Question: I try do simple thing:
Copy HTML from TinyMCE editor to 'textarea' (programmatically)...
How i copy:
'''
tinymce_apply_function(function(editor){
$(editor.getElement()).html(editor.getContent());
});
'''
Description: Here i copy HTML from TinyMCE to '<textarea>'. I need it, because after it, '$('form').serializeArray();' will executed, and all fields from form will saved to database
About tinymce_apply_function():
'''
/**
* applies function for all editors
* @param par_callback
*/
function tinymce_apply_function(par_callback) {
if (common.tinymce) {
for (var i = 0; i < tinyMCE.editors.length; i++) {
par_callback(tinyMCE.editors[i]);
}
}
}
'''
Description: just apply some function for all TinyMCE editors (page may have more than one TinyMCE editor)
And finally i do:
1. Load saved HTML from database
2. Put code to <textarea>
3. Put code from <textarea> to TinyMCE $.each(data, function(i, field){
var tmp_el = $('[name=' + field.name + ']');
if (tmp_el.length) {
if (tmp_el.prop("tagName") == 'TEXTAREA') {
tmp_el.html(field.value);
if (common.tinymce && typeof(tmp_el.attr('id')) !== 'undefined' && typeof(tinyMCE.get(tmp_el.attr('id'))) !== 'undefined') {
tinyMCE.get(tmp_el.attr('id')).setContent(tmp_el.html());
}
// ...
// other code is not important
When i get HTML from TinyMCE, then this code looks like:
'''
<p>&lt;p&gt;&lt;strong&gt;_..-~*"''''"*~-._ &lt; { (: BOLD :) } &gt;&lt;/strong&gt; &lt;br&gt;&lt;/p&gt;&lt;p&gt;&nbsp;_____&lt;br&gt;[_____]&lt;br data-mce-bogus="1"&gt;&lt;/p&gt;</p>
'''
i.e. HTML has been encoded (why?)
And because of it, when i put this "code" to TinyMCE back, it looks like 'plain' text :

What i doing wrong?
p.s. sorry for bad english, i still learn it
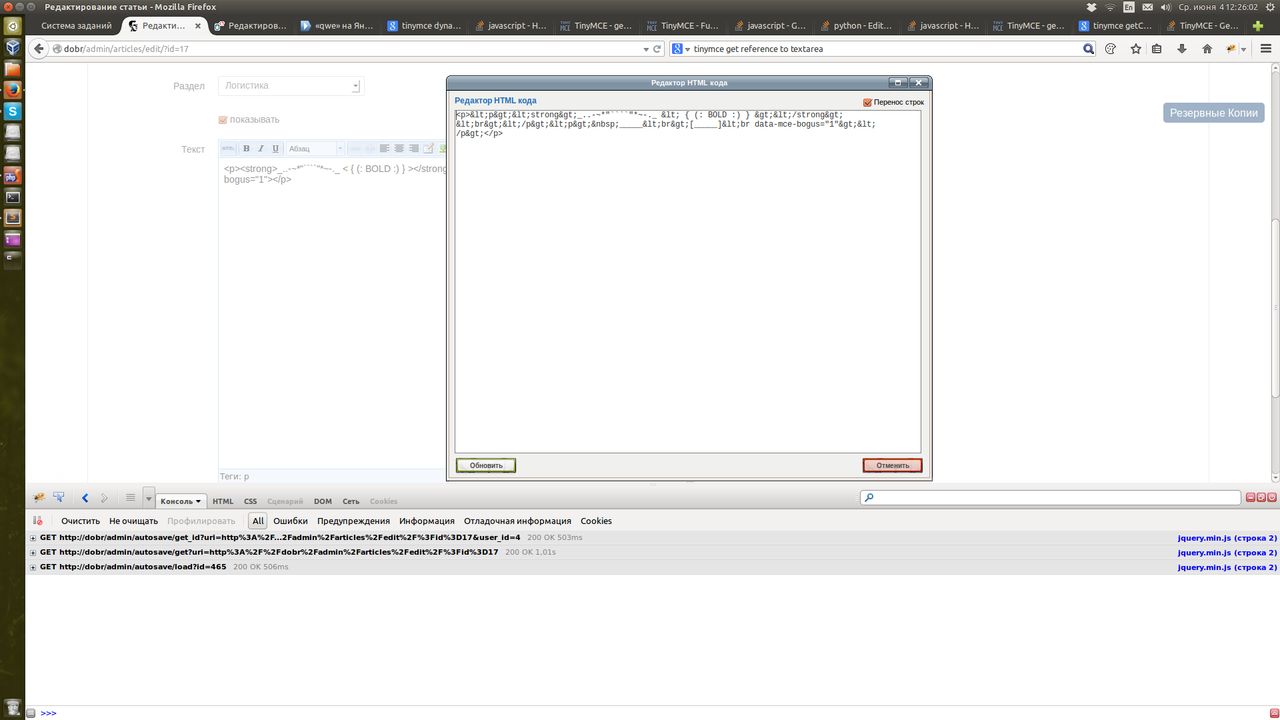
Answer: I found solution.
(yes, i know what that method have some (ex.:XSS) security issues so, if you know solution, what better than my - please, post it here :) )
'''
tinyMCE.get(tmp_el.attr('id')).setContent($('<div/>').html(tmp_el.html()).text());
'''
i.e. I used
'''
$('<div/>').html(tmp_el.html()).text()
'''
instead
'''
tmp_el.html()
'''
(p.s. tmp_el - textarea)